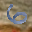
Label: 6